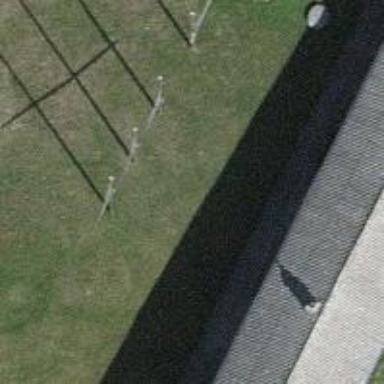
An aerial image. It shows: Flagpole which is man-made.